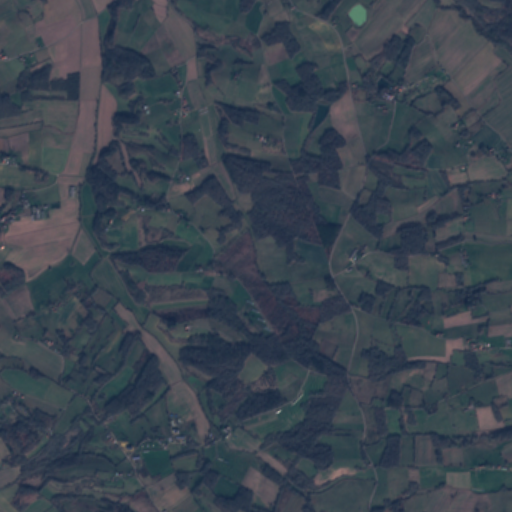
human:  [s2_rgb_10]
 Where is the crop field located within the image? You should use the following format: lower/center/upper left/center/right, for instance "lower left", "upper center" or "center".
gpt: The crop field is located in the left of the image.
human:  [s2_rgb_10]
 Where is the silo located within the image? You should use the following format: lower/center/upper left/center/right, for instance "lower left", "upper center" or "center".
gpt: The silo is located in the center left of the image.
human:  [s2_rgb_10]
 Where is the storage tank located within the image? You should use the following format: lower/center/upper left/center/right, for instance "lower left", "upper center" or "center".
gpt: The storage tank is located in the lower left of the image.
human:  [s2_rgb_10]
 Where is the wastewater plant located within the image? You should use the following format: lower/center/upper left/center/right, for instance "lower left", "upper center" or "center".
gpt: The wastewater plant is located in the center left of the image.
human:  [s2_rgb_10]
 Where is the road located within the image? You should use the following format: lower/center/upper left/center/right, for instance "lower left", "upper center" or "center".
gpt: There is no road in the image.